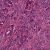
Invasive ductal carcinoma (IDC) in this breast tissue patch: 1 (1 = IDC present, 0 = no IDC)